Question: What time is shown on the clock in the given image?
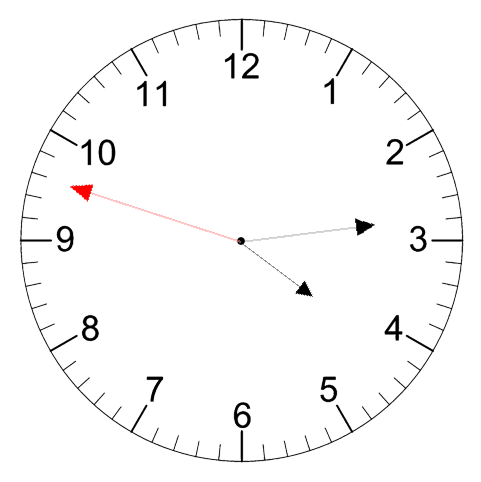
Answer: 04:13:48